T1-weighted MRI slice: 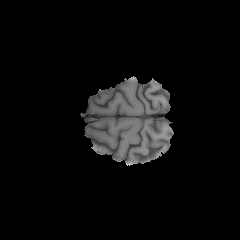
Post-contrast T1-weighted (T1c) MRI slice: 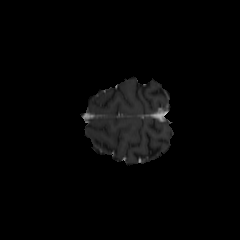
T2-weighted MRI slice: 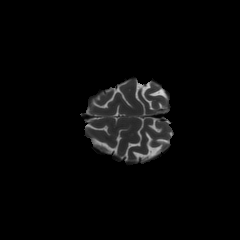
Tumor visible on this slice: no